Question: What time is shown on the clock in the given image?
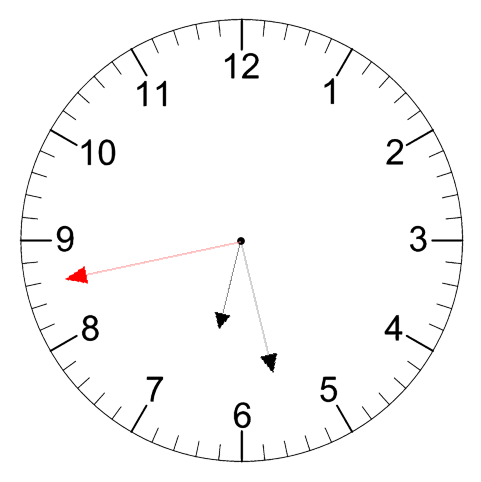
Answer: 06:27:43